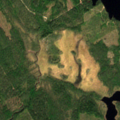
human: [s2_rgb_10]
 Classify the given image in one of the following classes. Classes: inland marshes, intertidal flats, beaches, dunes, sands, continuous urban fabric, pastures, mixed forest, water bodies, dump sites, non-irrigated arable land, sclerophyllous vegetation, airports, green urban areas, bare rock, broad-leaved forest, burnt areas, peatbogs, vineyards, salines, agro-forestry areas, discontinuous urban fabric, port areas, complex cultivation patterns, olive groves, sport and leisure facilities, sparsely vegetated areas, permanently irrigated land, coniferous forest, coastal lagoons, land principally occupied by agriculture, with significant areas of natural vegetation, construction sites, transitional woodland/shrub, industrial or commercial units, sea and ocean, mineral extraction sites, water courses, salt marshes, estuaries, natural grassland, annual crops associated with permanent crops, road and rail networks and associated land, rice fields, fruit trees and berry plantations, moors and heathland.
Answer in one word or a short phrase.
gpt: coniferous forest, water bodies